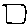
Label: square